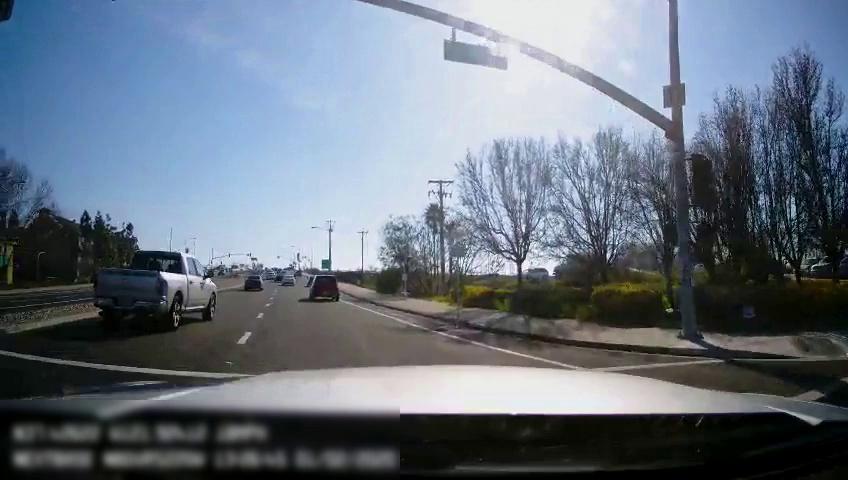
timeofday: Day
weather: Sunny
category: Drivable Space
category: Drivable Space
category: Vehicles | Car
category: Vehicles | Car
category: Vehicles | Car
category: Vehicles | SUV
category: Vehicles | Car
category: Vehicles | Car
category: Vehicles | Car
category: Vehicles | Car
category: Vehicles | Car
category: Vehicles | Car
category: Vehicles | Truck
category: Lanes | Alternate Lane
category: Lanes | Current Lane
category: Lanes | Opposite Lane
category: Lanes | Opposite Lane
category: Traffic | Lights
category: Traffic | Signs
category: Traffic | Lights